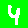
Digit: 4